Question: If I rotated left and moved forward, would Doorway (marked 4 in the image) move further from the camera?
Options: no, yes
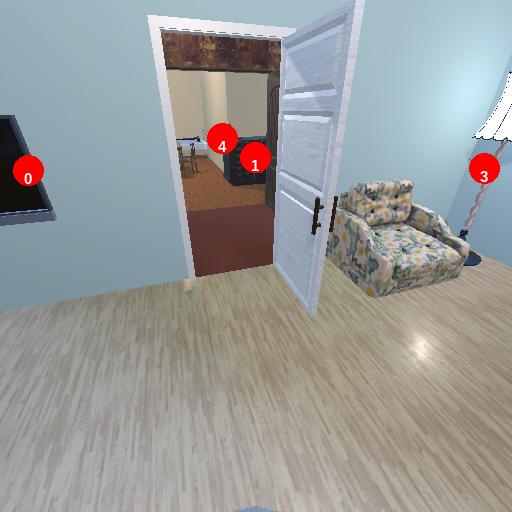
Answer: no